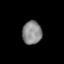
Tissue: lung
Cell type: Others
Senescence score: 0.2395
Nuclear area (px): 443
Mean DAPI intensity: 137.632